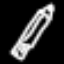
Label: pencil